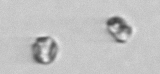
Label: Thalassiosira_sp_aff_mala